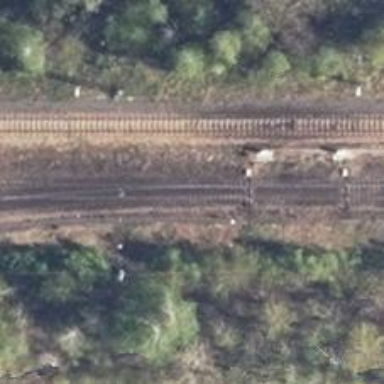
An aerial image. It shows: Railway switch.